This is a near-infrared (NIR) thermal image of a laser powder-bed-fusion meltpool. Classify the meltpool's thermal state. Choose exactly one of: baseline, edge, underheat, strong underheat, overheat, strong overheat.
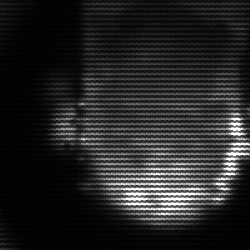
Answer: baseline